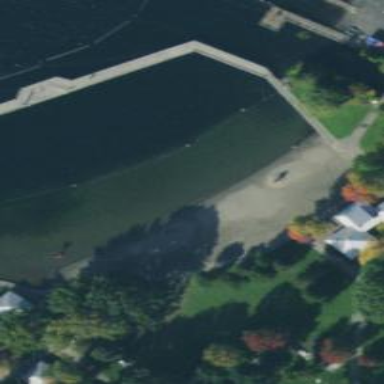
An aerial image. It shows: Lifeguard on duty.